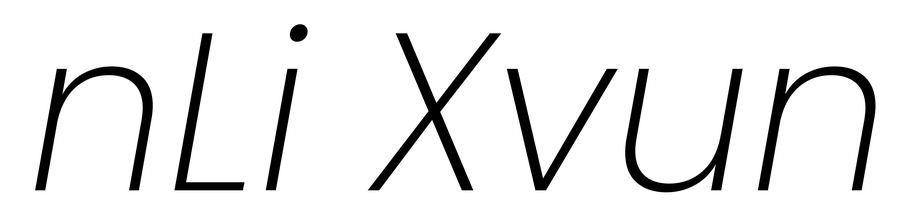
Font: Poppins-ExtraLightItalic